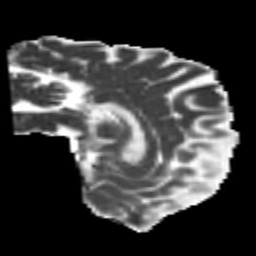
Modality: MD
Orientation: sagittal
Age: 24
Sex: male
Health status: healthy
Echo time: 0.074 s